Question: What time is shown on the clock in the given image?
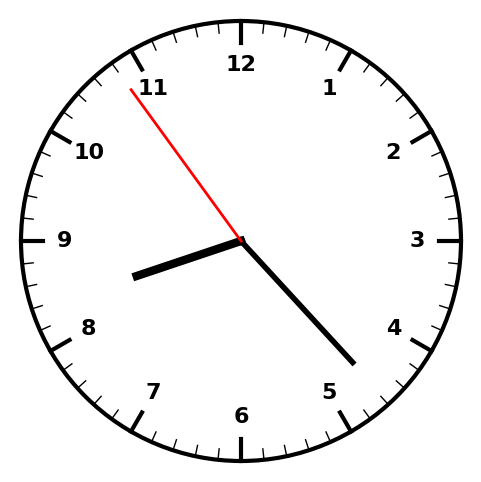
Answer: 08:22:54